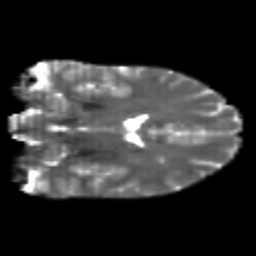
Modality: T2w
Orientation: coronal
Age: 26
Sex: female
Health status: healthy
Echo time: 0.074 s